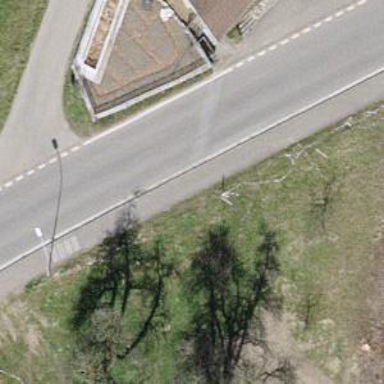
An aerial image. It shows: Sidewalk along the footway.